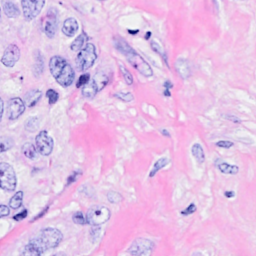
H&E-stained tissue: Breast